Interaction volume radius: 10 \u00c5
Interaction volume height: 10 \u00c5
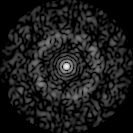
Disorder parameter: 0.8719